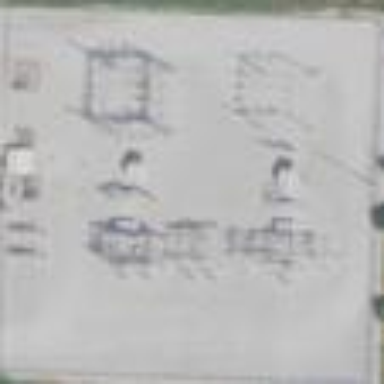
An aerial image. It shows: Substation surrounded by fence.